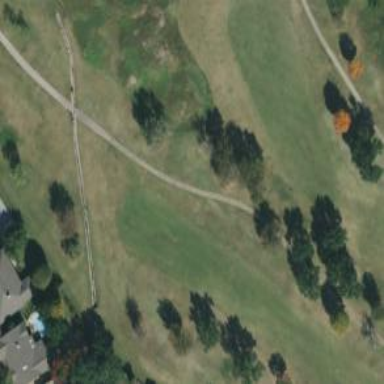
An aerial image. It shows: Path used for both walking and golf.